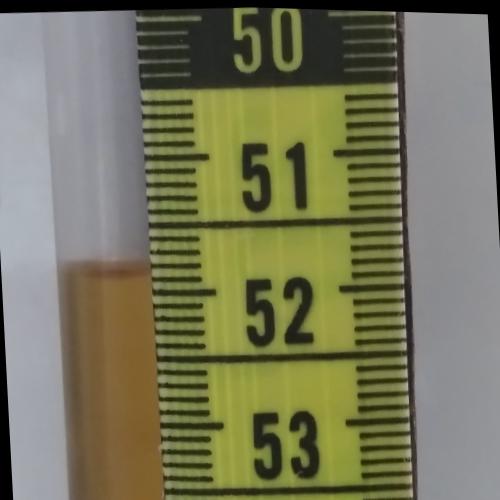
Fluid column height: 51.9 cm